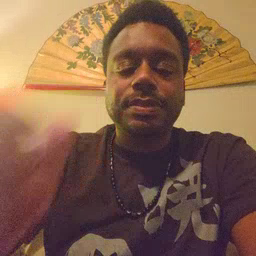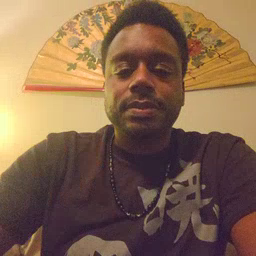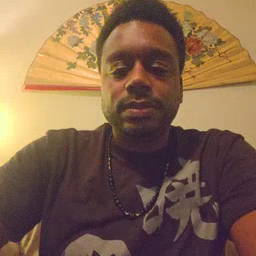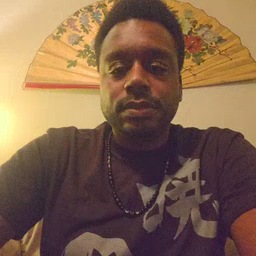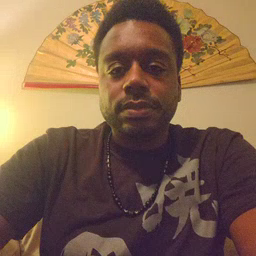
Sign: bee